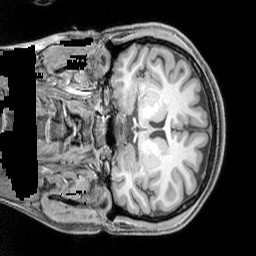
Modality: T1w
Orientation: coronal